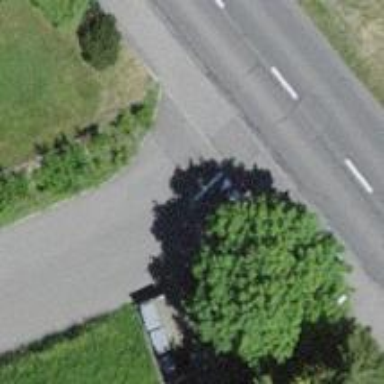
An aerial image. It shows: Residential road with asphalt surface and no sidewalks.